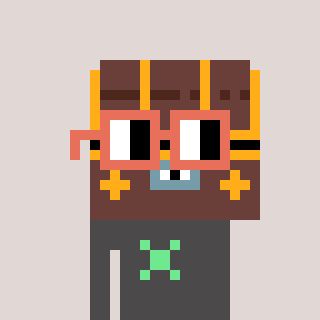
a pixel art character with square orange glasses, a treasure chest-shaped head and a grayscale-colored body on a warm background